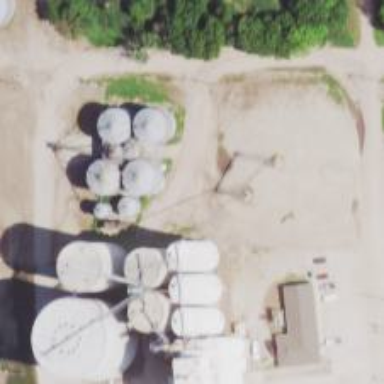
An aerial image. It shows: Silo.